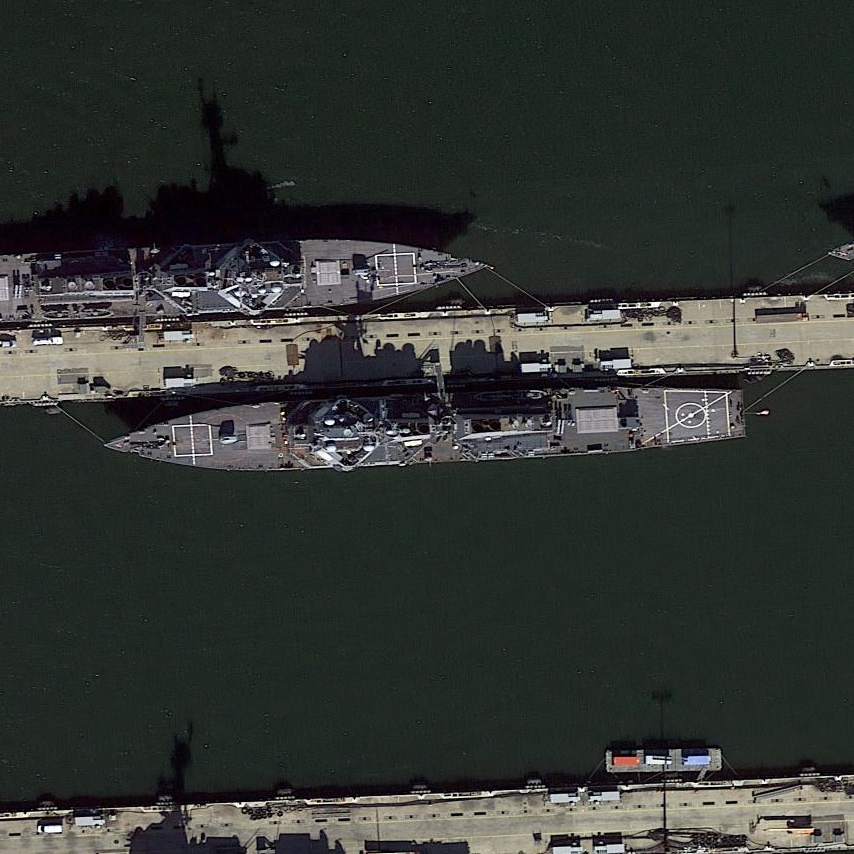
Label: destroyer